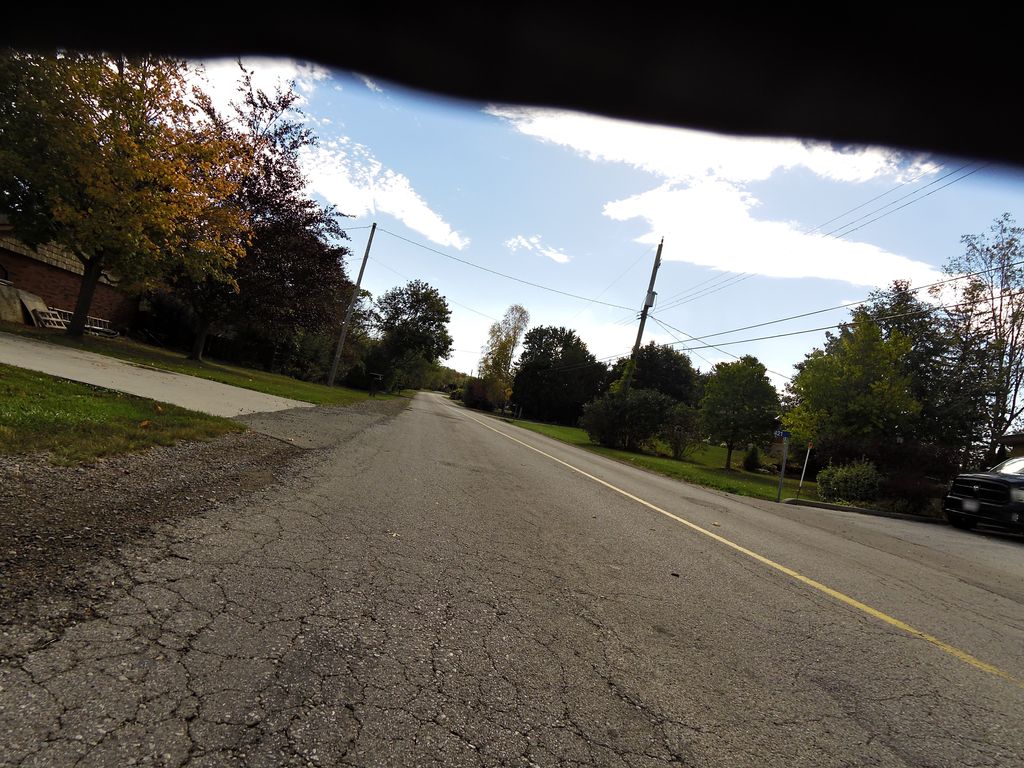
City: hamilton